Question:
Observe the above image, the remaining loan amount being displayed in a pretty unique way. It is basically a floating point value. When it is having no floating precision it is displayed as '$3000' when the decimal part has 4 digits 2 floating points are displayed. But when the decimal part has only 3 digits the 3 digit precision is used for floating points. Is this possible to display using only format specifiers?? I tried many combinations of '%X.Yf' but nothing worked. Any ideas?
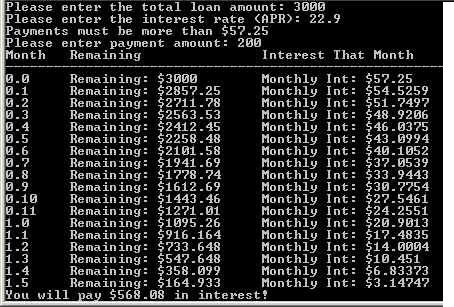
Answer: While I agree that using floating point for currency is not the best solution, to get the precision you want (always two digits after the point) you can use '"%.02f"'.
Example:
'''
#include <stdio.h>
int main()
{
printf(".<PHONE> = %.02f
", .<PHONE>);
printf("0.123456789 = %.02f
", 0.123456789);
printf("01.23456789 = %.02f
", 01.23456789);
printf("<PHONE> = %.02f
", <PHONE>);
printf("<PHONE> = %.02f
", <PHONE>);
printf("01234.56789 = %.02f
", 01234.56789);
printf("<PHONE> = %.02f
", <PHONE>);
printf("<PHONE>.789 = %.02f
", <PHONE>.789);
printf("<PHONE>.89 = %.02f
", <PHONE>.89);
printf("012345678.9 = %.02f
", 012345678.9);
printf("<PHONE>. = %.02f
", <PHONE>.);
return 0;
}
'''
The output from this is:
To have adjustable precision you can use '"%*f"':
'''
printf("123.456789 = %.*f
", 3, 123.456789);
'''
The above line will print